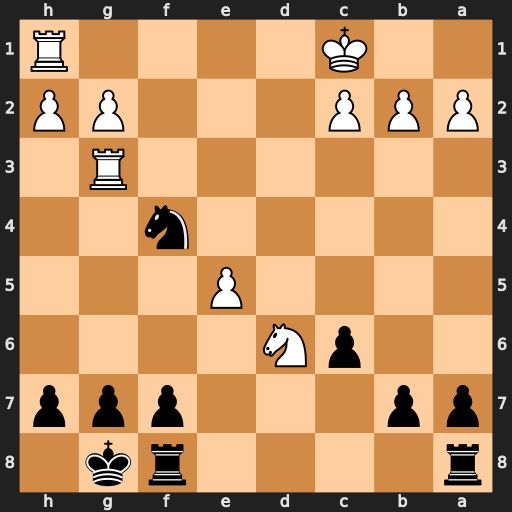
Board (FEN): r4rk1/pp3ppp/2pN4/4P3/5n2/6R1/PPP3PP/2K4R
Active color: b
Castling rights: -
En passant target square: -
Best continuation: Ne2+ Kb1 Nxg3